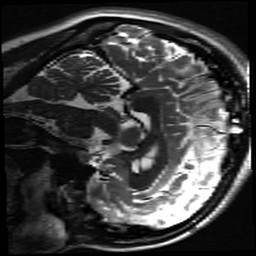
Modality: inplaneT2
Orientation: sagittal